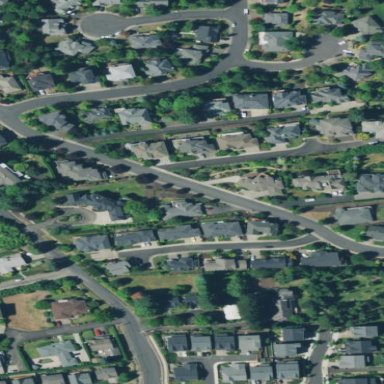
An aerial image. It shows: Residential area consisting of single-family homes.